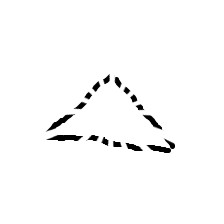
Shape: triangle